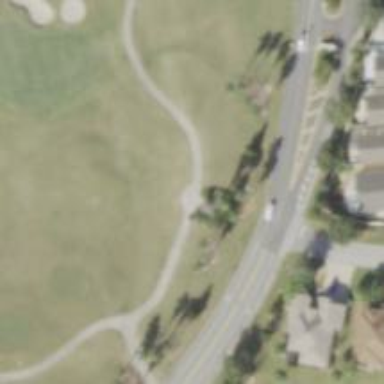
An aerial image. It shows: Golf cartpath that is also road path.